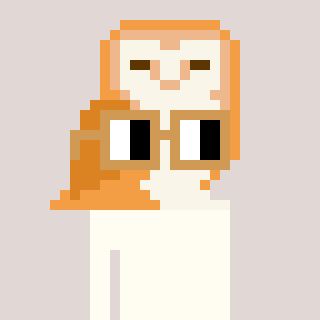
a pixel art character with square brown glasses, a owl-shaped head and a hotbrown-colored body on a warm background